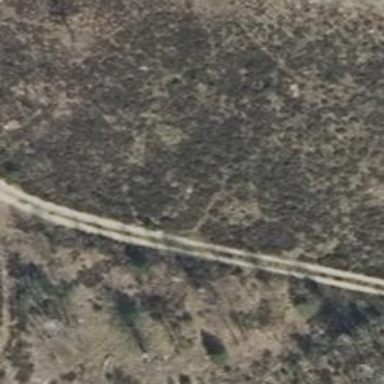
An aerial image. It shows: Sandy track road with grade 4 track type.